Interaction volume radius: 5 \u00c5
Interaction volume height: 10 \u00c5
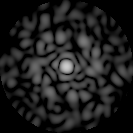
Disorder parameter: 0.8586